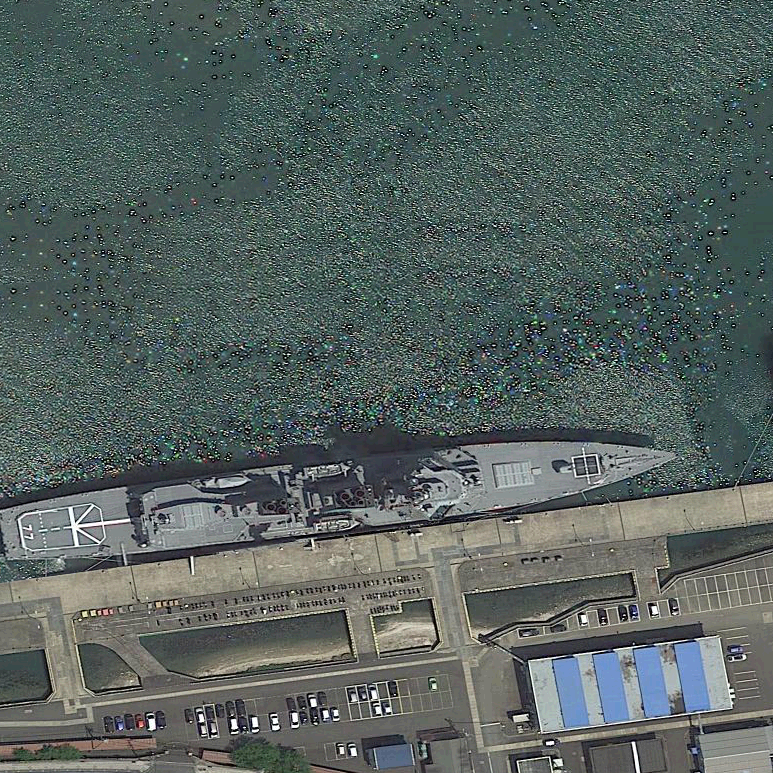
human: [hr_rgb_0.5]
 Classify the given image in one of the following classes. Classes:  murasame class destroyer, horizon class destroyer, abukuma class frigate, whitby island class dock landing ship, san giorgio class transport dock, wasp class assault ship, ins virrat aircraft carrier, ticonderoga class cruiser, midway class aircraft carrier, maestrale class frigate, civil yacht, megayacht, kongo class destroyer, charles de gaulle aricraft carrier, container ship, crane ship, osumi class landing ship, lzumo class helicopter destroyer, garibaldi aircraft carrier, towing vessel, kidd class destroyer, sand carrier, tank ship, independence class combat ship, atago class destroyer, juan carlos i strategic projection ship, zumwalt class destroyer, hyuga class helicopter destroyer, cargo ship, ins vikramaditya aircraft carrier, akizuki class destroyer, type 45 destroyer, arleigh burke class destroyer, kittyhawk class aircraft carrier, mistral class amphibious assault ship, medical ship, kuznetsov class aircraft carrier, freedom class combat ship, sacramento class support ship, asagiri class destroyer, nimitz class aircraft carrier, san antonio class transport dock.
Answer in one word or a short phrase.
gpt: Atago class destroyer